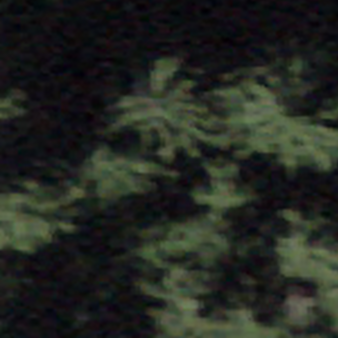
Label: other